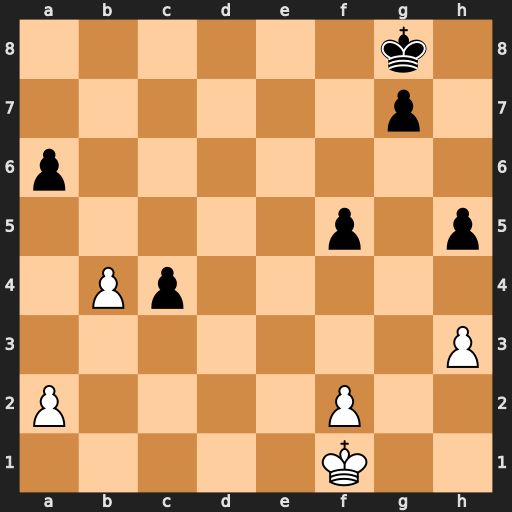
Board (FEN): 6k1/6p1/p7/5p1p/1Pp5/7P/P4P2/5K2
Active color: w
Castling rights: -
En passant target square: -
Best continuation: a4 Kf7 b5 axb5 a5 Ke6 a6